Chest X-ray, AP view. Patient: 74 years old, sex M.
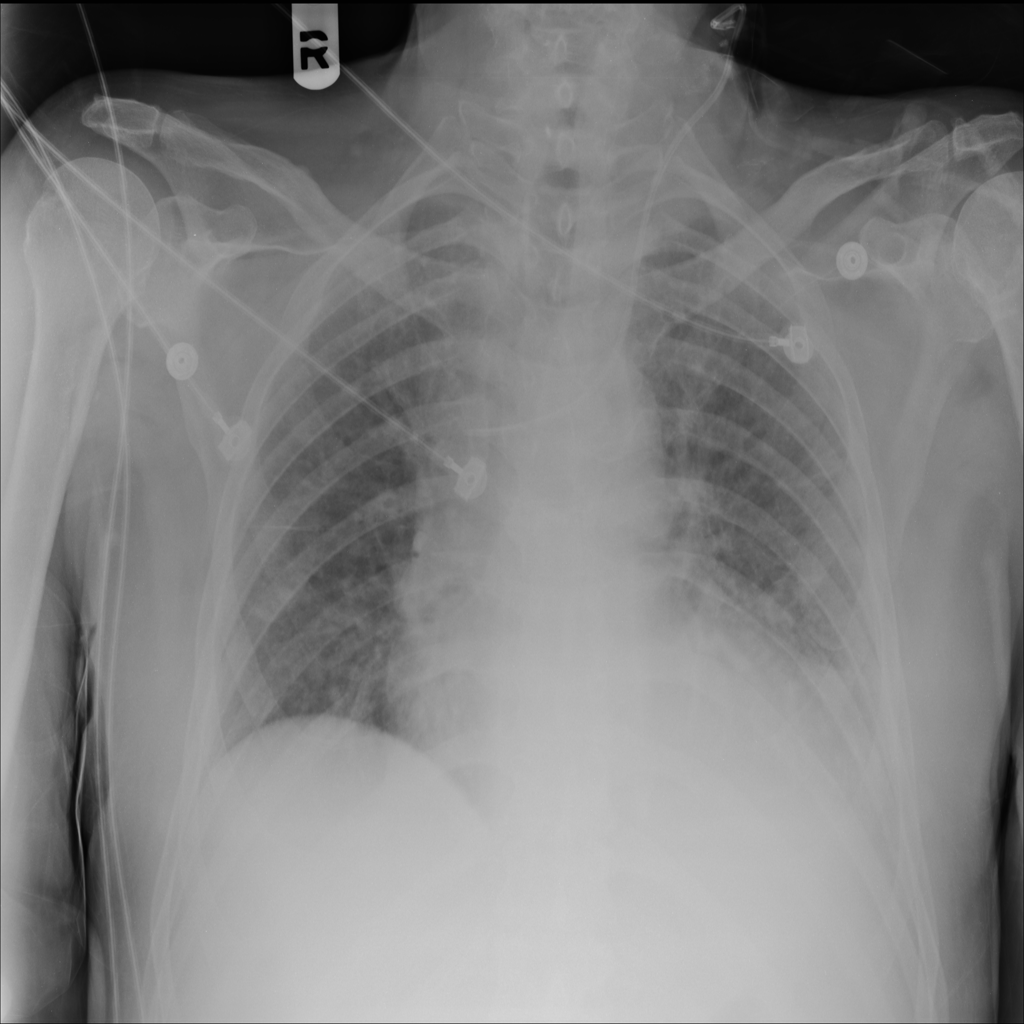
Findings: Infiltration